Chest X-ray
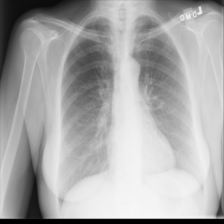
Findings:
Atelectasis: negative
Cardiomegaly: negative
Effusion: negative
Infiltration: negative
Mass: negative
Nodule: negative
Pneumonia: negative
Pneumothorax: negative
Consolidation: negative
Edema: negative
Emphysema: negative
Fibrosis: negative
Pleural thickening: negative
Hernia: negative